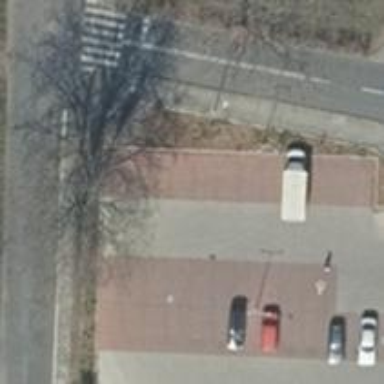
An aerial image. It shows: Parking aisle designated as service road.